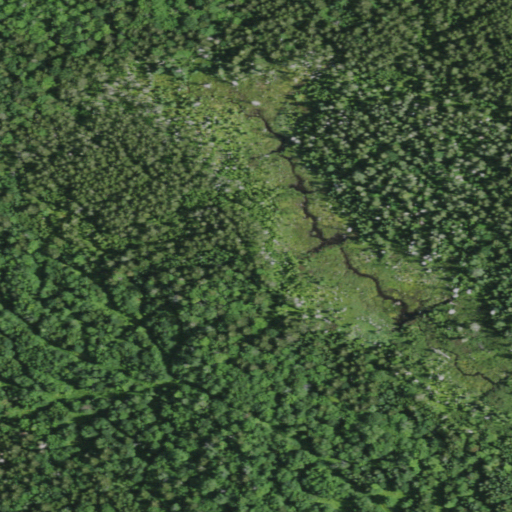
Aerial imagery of plain(s) in New York named The Meadows containing evergreen forest, woody wetlands, and deciduous forest